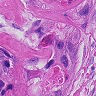
Metastatic tissue present: yes